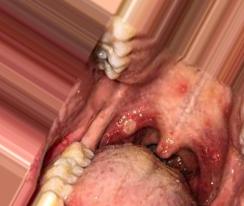
Condition: Mouth Ulcer